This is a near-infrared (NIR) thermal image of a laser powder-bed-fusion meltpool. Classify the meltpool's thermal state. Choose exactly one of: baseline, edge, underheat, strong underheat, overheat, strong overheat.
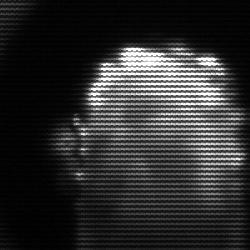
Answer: baseline